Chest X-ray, PA view. Patient: 68 years old, sex F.
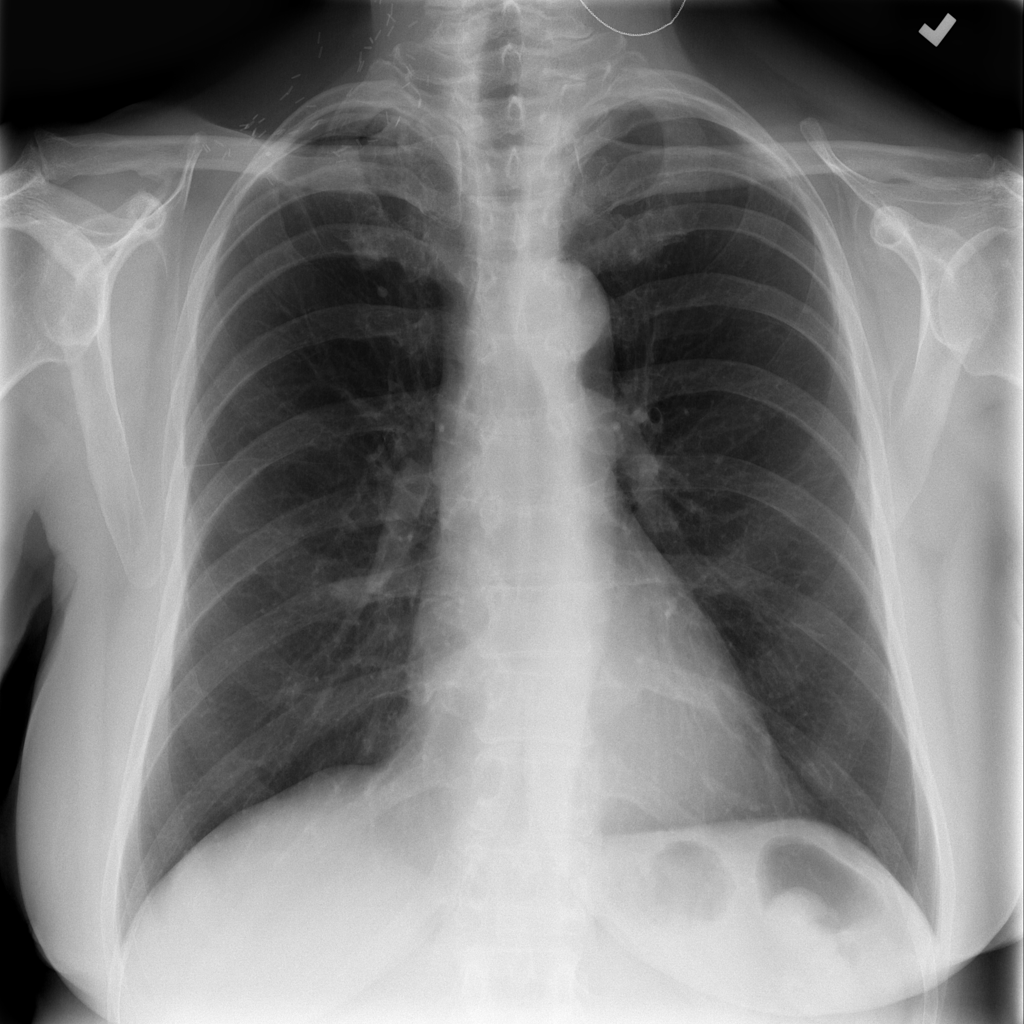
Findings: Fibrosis